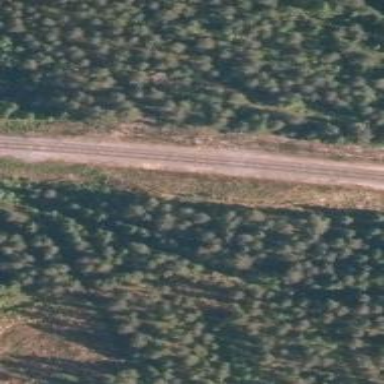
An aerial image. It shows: Railway track of class B1.